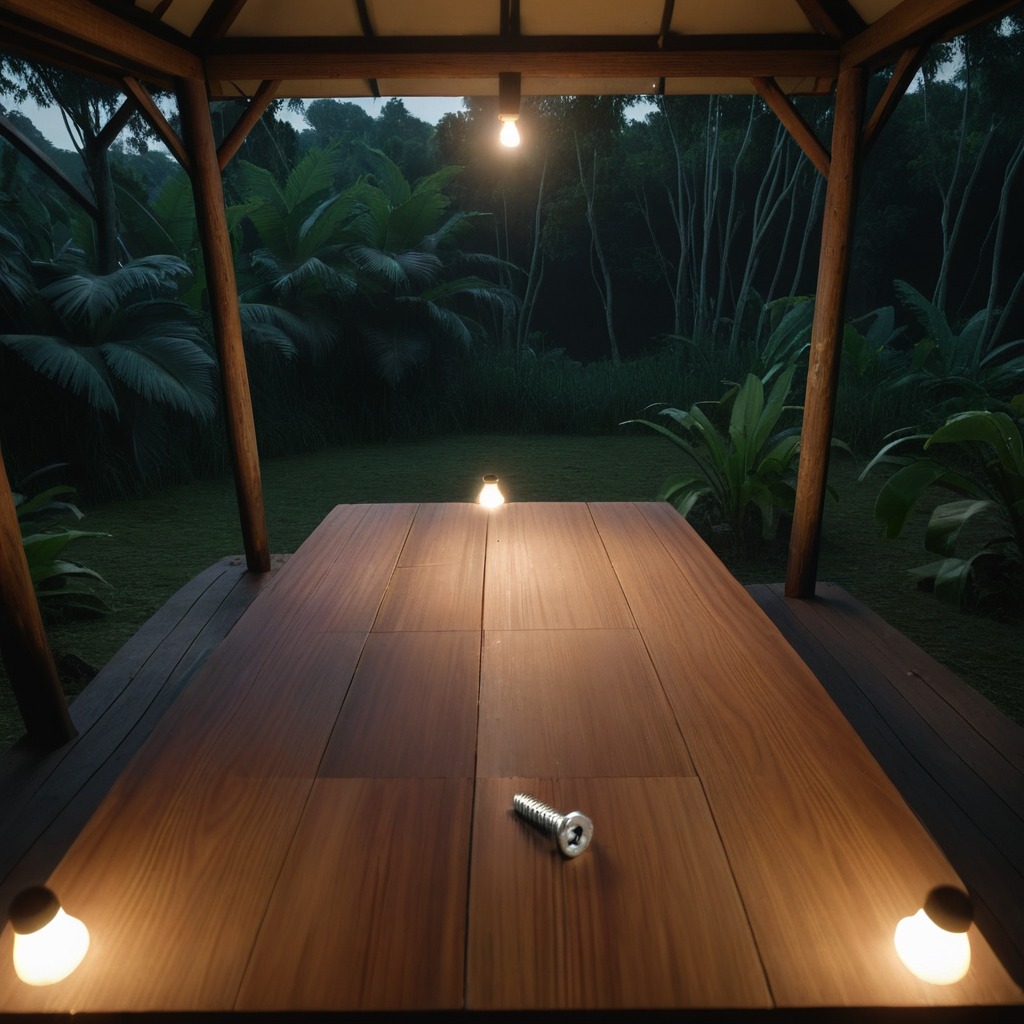
A metal screw is lying on a wooden table inside a jungle field workshop tent at night.